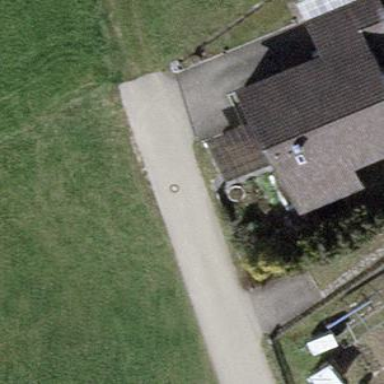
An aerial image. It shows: Simple house.